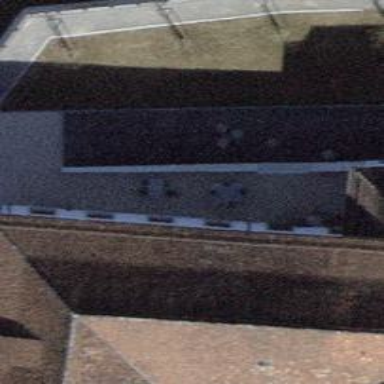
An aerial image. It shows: Picnic table located in leisure land area.